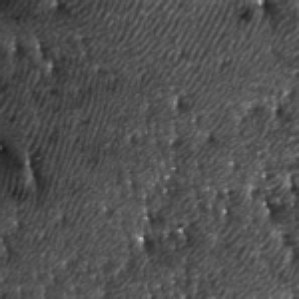
Label: frost